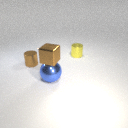
small yellow metal cylinder behind large blue metal sphere